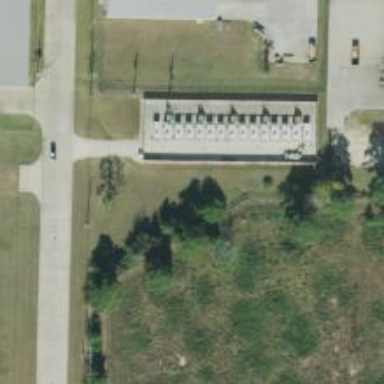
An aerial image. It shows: Generator is pictured.